Interaction volume radius: 10 \u00c5
Interaction volume height: 15 \u00c5
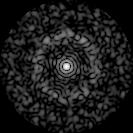
Disorder parameter: 0.846